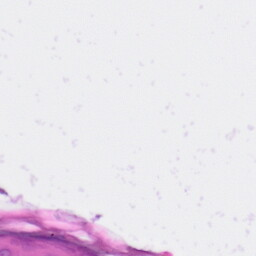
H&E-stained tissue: Skin